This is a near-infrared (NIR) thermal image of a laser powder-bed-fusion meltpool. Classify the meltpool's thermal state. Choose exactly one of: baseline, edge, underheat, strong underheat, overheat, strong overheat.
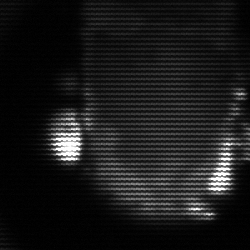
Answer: baseline